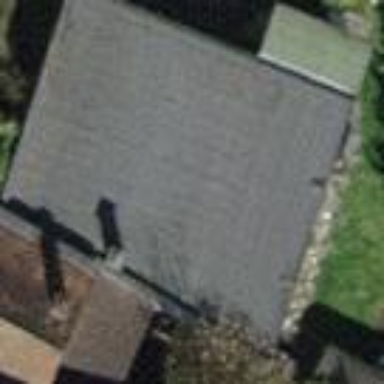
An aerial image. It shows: Group of garages.